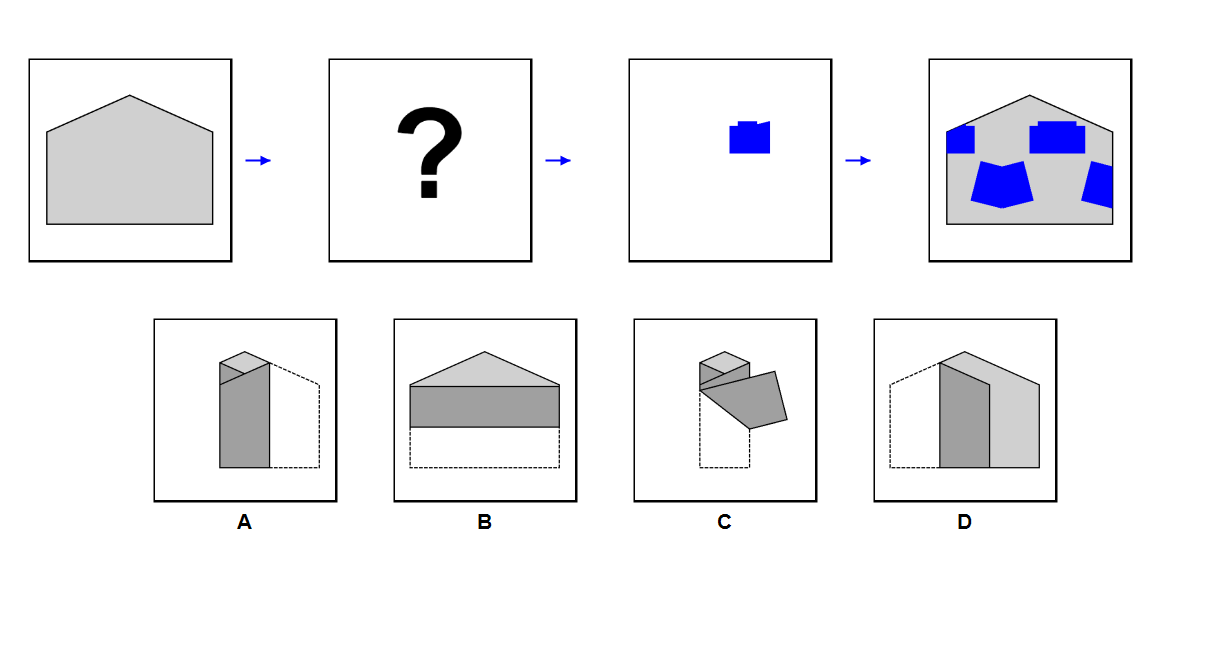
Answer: B